Question: I am trying to learn about Andrews plots by doing. I know R has the 'andrews' package that uses the base plotting system, but I wanted to use 'ggplot2'. I followed the <URL> function implementation in the 'pandas' library.
I have managed to translate the data transformation steps of the Python function:
'''
andrews <- function(df, class_column, samples=200) {
t <- seq(-pi, pi, length.out = samples)
vals <- t(
data.matrix(
df[, -which(names(df) %in% class_column)]
)
)
curves <- outer(vals[1, ], rep(1, length(t)))
for (i in 2:nrow(vals)) {
ft = (i %/% 2) * t
if (i %% 2 == 0) {
curves <- curves + outer(vals[i, ], sin(ft))
} else {
curves <- curves + outer(vals[i, ], cos(ft))
}
}
df_out <- data.frame(
t = rep(seq_len(samples), nrow(curves)),
sample = rep(seq_len(nrow(curves)), ncol(curves)),
values = as.vector(t(curves)),
class_column = rep(df[, class_column], samples)
)
df_out
}
'''
Unfortunately, I am a beginner in Python and I do not understand the plotting systems (60-69 in <URL> by using the same data, but I get something that is really off:
'''
iris <- read.csv('https://raw.github.com/pandas-dev/pandas/main/pandas/tests/io/data/csv/iris.csv')
adrews_data <- andrews(iris, "Name", 30)
library(ggplot2)
ggplot(adrews_data, aes(x = t, y = values, color = class_column, group = interaction(class_column, sample))) +
geom_line(size = 1.2)
'''

<URL>
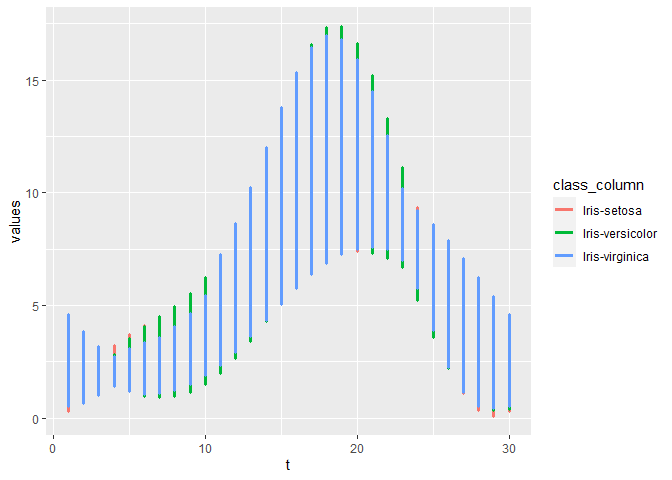
Answer: Seems to me that the oversight is that matrices in R are column-major and in python are row-major. In addition, you had hard-coded the iris dataset in your 'df_out' specification whereas it was not a formal argument to the function.
'''
library(ggplot2)
andrews <- function(df, class_column, samples=200) {
t <- seq(-pi, pi, length.out = samples)
vals <- t(
data.matrix(
df[, -which(names(df) %in% class_column)]
)
)
curves <- outer(vals[1, ], rep(1, length(t)))
for (i in 2:nrow(vals)) {
ft = (i %/% 2) * t
if (i %% 2 == 0) {
curves <- curves + outer(vals[i, ], sin(ft))
} else {
curves <- curves + outer(vals[i, ], cos(ft))
}
}
row <- as.vector(row(curves))
col <- as.vector(col(curves))
df_out <- data.frame(
t = col,
sample = row,
values = as.vector(curves),
class_column = df[[class_column]][row]
)
df_out
}
df <- andrews(iris, "Species")
ggplot(df, aes(x = t, y = values, color = class_column,
group = sample)) +
geom_line()
'''

<URL>